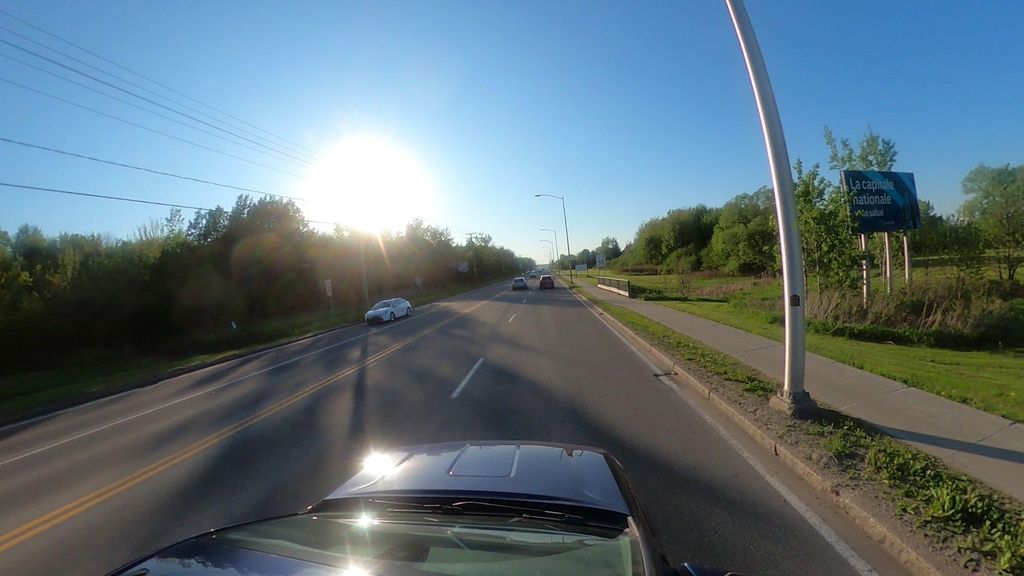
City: quebec_city